Interaction volume radius: 10 \u00c5
Interaction volume height: 20 \u00c5
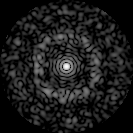
Disorder parameter: 0.8335